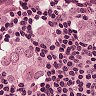
Metastatic tissue present: yes